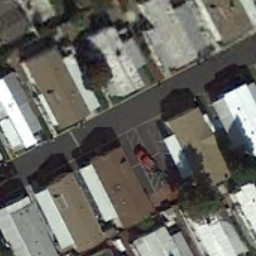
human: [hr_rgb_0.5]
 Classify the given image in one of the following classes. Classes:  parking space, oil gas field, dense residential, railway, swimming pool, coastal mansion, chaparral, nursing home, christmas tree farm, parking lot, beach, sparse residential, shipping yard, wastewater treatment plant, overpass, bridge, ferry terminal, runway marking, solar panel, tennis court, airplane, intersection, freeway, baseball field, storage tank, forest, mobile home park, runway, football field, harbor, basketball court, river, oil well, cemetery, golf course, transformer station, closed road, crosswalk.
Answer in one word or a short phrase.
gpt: mobile home park